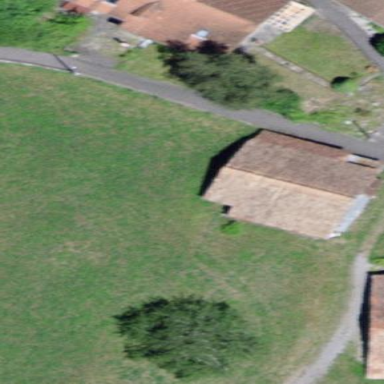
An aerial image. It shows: Rural barn.